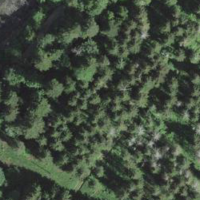
EUNIS habitat code: 43
Species observed at this site:
Lathyrus vernus
Acer campestre